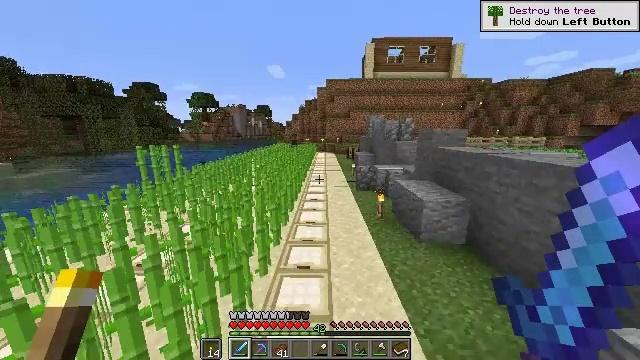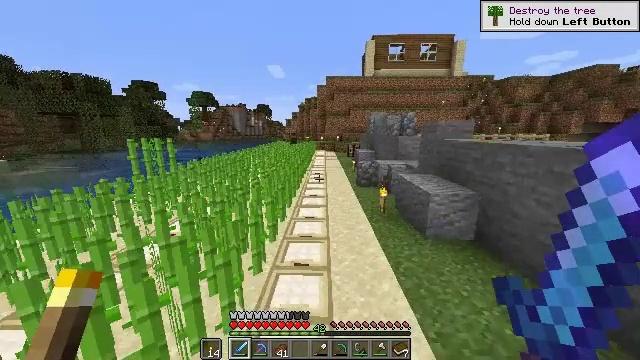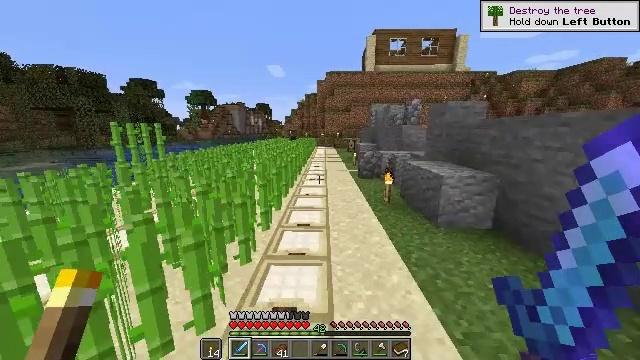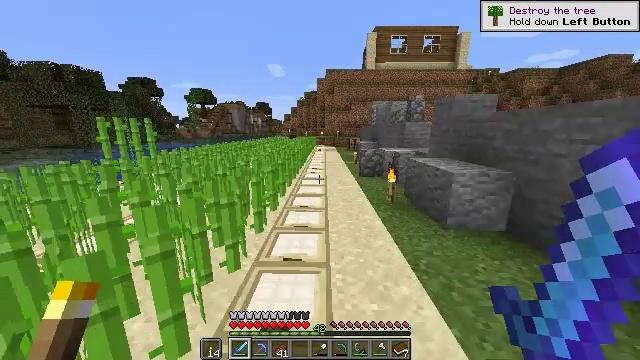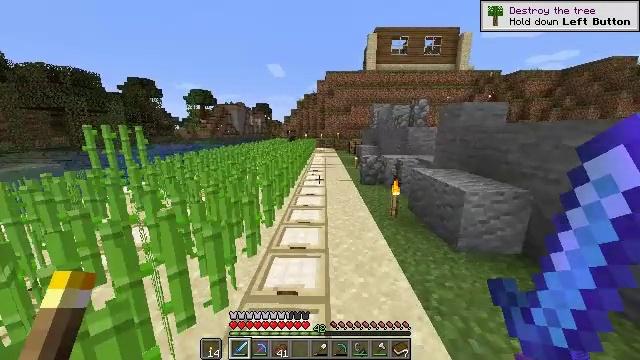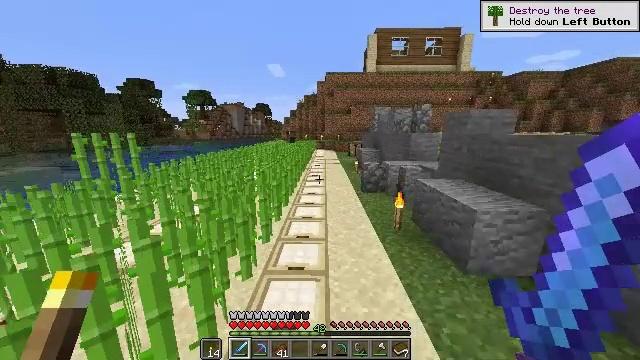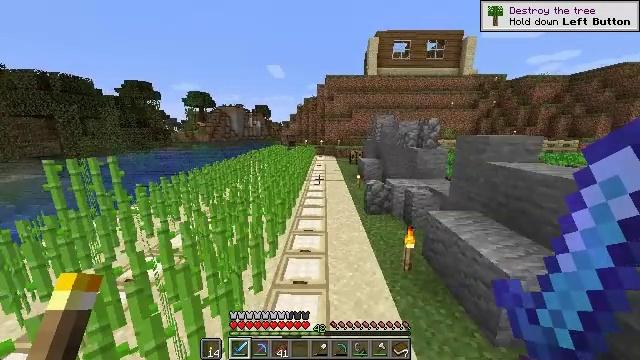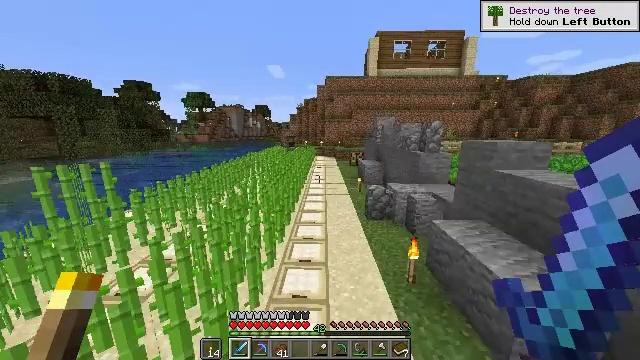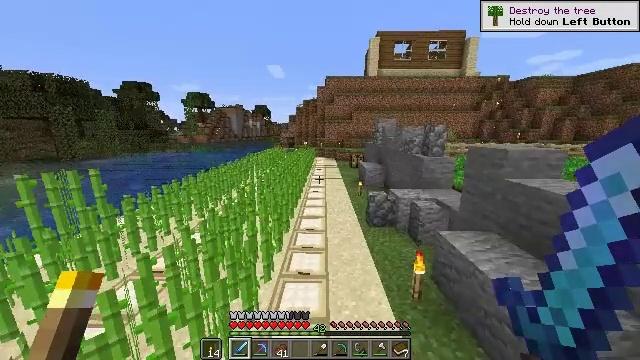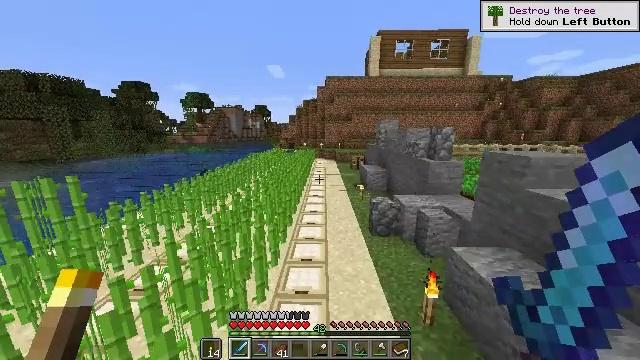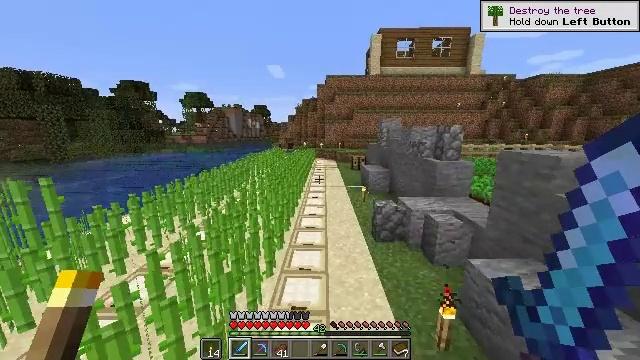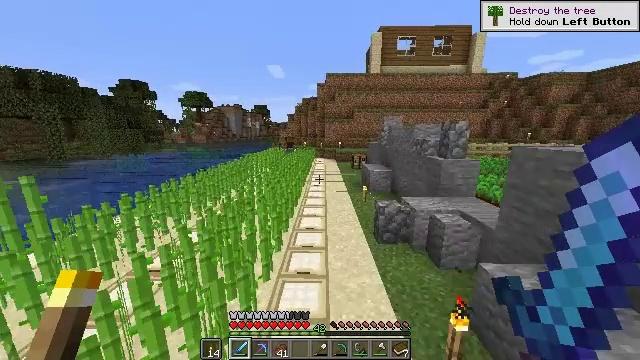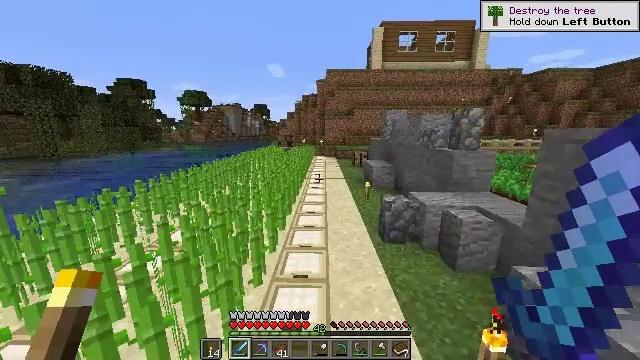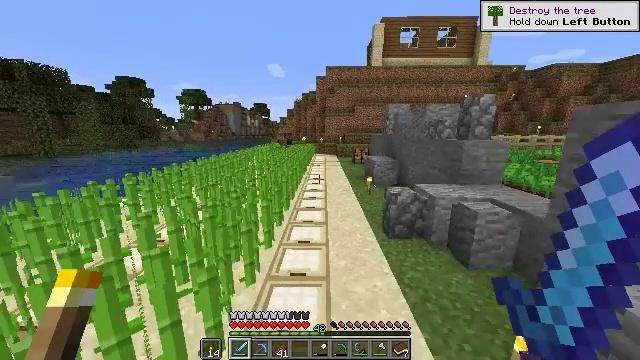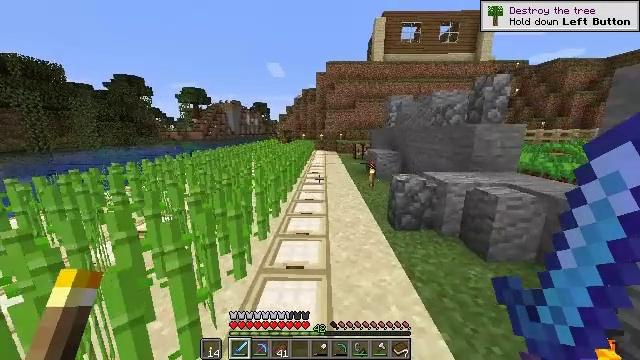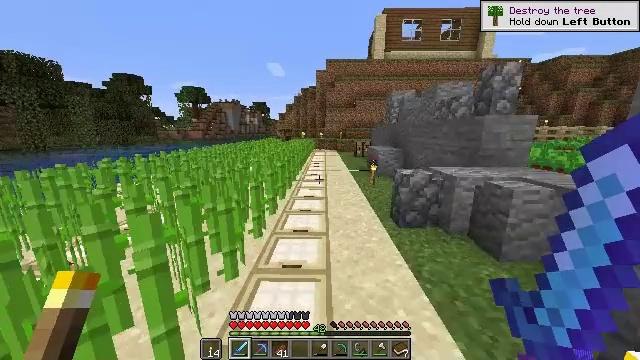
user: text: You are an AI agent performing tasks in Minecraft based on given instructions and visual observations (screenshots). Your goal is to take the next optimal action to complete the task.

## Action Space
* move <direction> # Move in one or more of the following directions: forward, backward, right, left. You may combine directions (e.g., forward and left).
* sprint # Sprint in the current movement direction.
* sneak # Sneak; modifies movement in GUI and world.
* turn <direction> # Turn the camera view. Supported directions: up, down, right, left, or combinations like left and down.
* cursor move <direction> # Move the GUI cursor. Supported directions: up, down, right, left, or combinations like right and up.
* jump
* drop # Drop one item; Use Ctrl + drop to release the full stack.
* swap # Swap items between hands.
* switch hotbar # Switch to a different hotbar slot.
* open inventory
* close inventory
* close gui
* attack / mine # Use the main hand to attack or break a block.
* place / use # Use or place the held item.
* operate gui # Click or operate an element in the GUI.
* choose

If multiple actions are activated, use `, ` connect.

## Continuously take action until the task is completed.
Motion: motion action
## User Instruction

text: Mine the enchanting table.
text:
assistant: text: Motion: move forward, sprint, jump
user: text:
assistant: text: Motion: move forward, sprint, jump
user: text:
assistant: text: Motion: move forward, sprint, jump
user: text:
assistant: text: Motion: move forward, sprint, jump
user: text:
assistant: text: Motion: move forward, sprint, jump
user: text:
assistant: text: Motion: move forward, sprint, jump
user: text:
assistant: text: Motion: move forward, sprint, jump
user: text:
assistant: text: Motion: move forward, sprint, jump
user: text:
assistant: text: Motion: move forward, sprint, jump
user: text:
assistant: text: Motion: move forward, sprint, jump
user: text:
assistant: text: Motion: move forward, sprint, jump
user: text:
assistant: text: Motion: move forward, sprint, jump
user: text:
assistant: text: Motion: move forward, sprint, jump
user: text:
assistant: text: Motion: move forward, sprint, jump
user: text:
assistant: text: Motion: move forward, sprint, jump
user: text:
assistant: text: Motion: move forward, sprint, jump
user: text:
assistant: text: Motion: move forward, sprint, jump
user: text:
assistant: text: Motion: move forward, sprint, jump
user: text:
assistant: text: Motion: move forward, sprint, jump
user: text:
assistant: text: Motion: move forward, sprint, jump
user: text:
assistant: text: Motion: move forward, sprint, jump
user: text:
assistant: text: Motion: move forward, sprint, jump
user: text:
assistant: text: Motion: move forward, sprint, jump
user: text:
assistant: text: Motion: move forward, sprint, jump
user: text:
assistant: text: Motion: move forward, sprint, turn right, jump
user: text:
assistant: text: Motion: move forward, sprint, jump
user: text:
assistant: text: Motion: move forward, sprint, jump
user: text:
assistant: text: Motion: move forward, sprint, jump
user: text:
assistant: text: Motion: move forward, sprint, jump
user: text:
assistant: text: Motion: move forward, sprint, jump